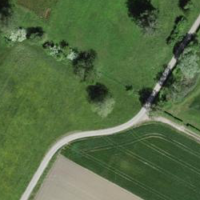
EUNIS habitat code: 25
Species observed at this site:
Euphorbia cyparissias